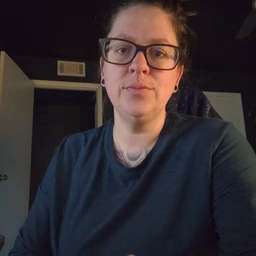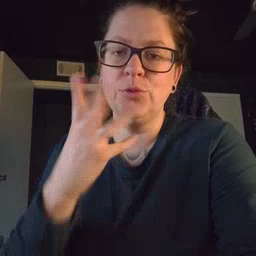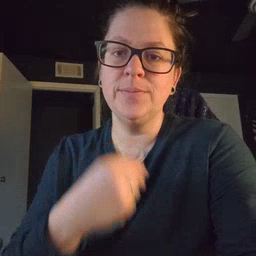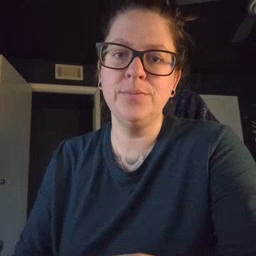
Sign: pretty